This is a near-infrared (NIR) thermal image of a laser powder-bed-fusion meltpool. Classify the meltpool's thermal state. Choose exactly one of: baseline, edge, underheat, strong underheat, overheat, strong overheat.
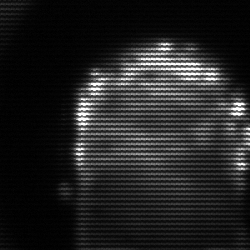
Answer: baseline